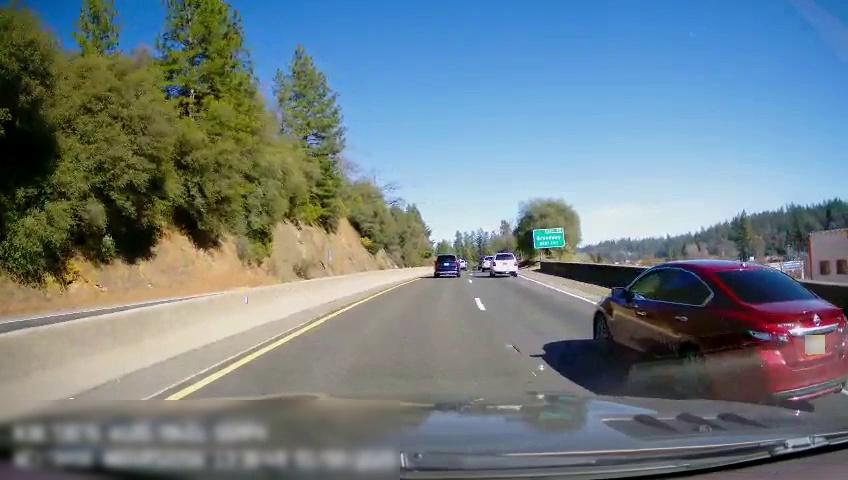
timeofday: Day
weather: Sunny
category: Drivable Space
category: Drivable Space
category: Vehicles | Truck
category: Vehicles | SUV
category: Vehicles | Car
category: Vehicles | SUV
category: Vehicles | SUV
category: Lanes | Current Lane
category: Lanes | Current Lane
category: Lanes | Current Lane
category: Lanes | Opposite Lane
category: Traffic | Signs